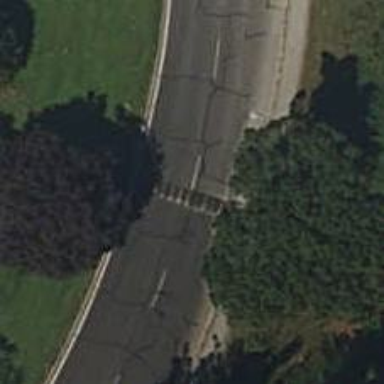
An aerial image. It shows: Table-style traffic calming feature.